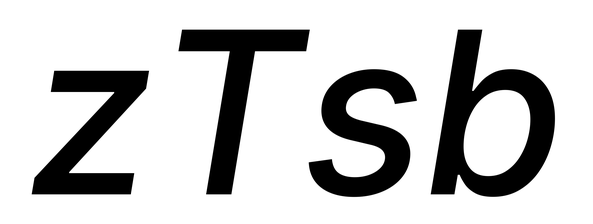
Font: Inter-Italic_Medium_Italic